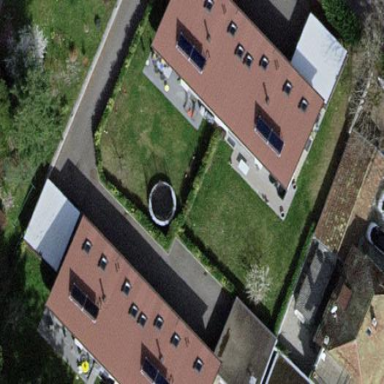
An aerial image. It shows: Garden surrounded by fence.